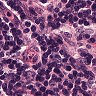
Metastatic tissue present: no